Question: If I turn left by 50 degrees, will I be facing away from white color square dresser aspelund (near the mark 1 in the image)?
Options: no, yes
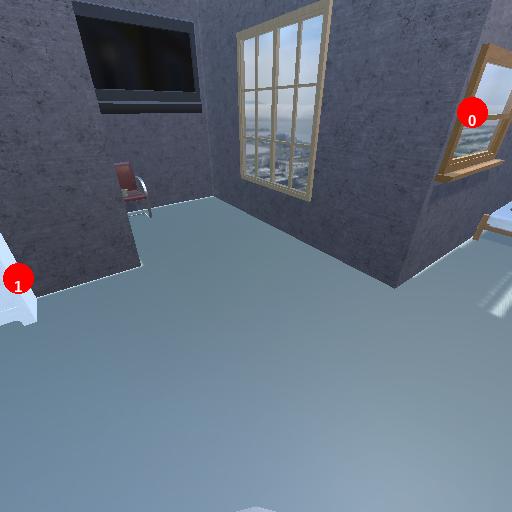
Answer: no